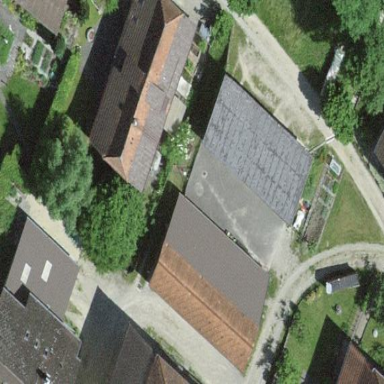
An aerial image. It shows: Barn.